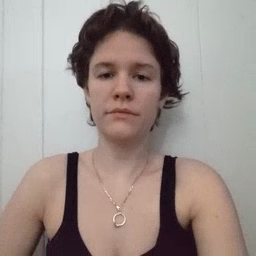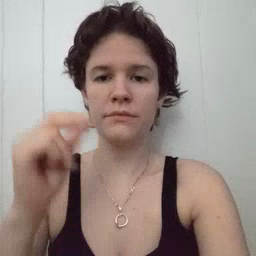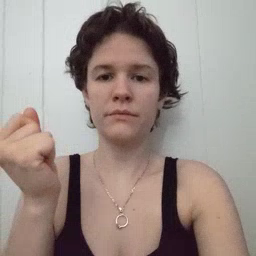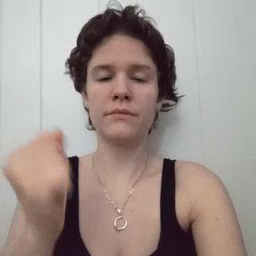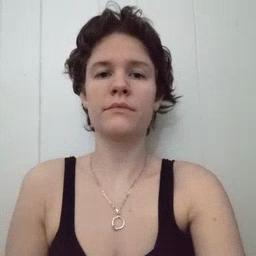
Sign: dog